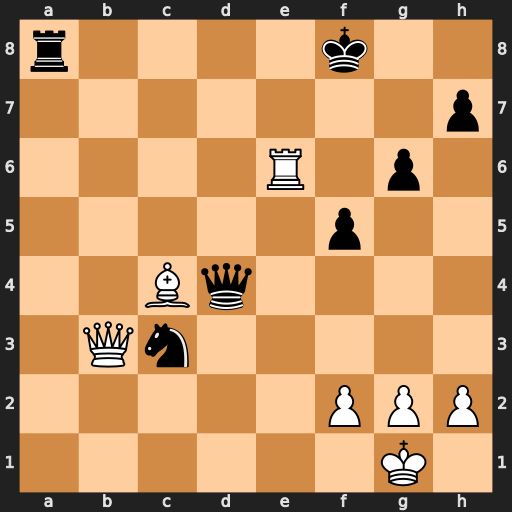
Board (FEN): r4k2/7p/4R1p1/5p2/2Bq4/1Qn5/5PPP/6K1
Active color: w
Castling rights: -
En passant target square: -
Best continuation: Qb4+ Kg7 Qb7+ Kh6 Qxa8